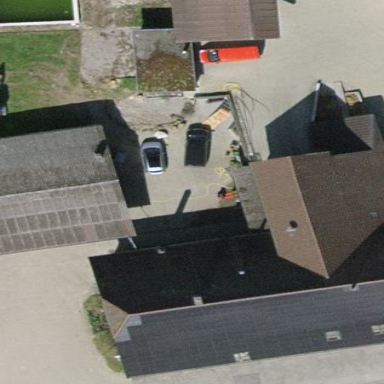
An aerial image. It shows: Farmyard area.